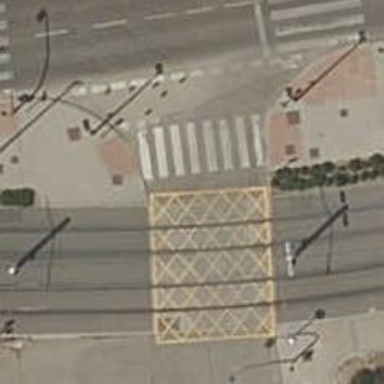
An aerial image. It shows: Uncontrolled zebra crossing on the road.